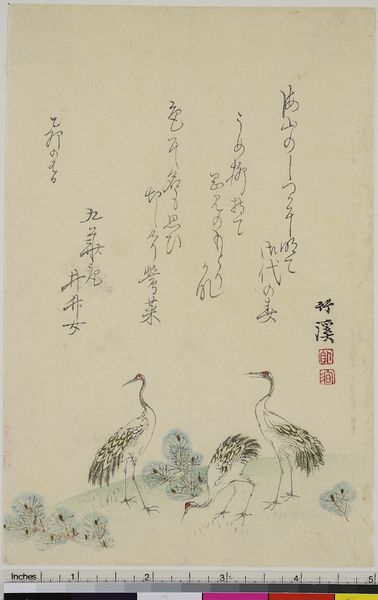
Künstler: Nakabayashi Chikukei
Standort: Hamburg
Institution: Museum für Kunst und Gewerbe Hamburg
Schlagwörter: baum, blau, vogel, grün, schwarz, zeichnung, gras, rot, tiere, federn, gefieder, hügel, strauch, vögel, holzschnitt, papier, schnabel, cremefarben, japanisch, schriftzeichen, tierbild, asien, druckgraphik, druckgrafik, asiatisch, kranich, kiefer, zeit, farbholzschnitt, maßstab, kraniche, pfauen, edo, reproduktionen, druckerzeugnisse, bäume, sträucher, blindprägedruck, blinddruck, chinavogel, glücksvögel